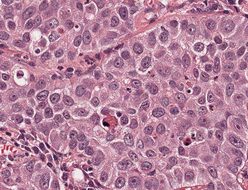
Tumor epithelial tissue: yes
Tumor-associated stroma tissue: no
Normal tissue: no